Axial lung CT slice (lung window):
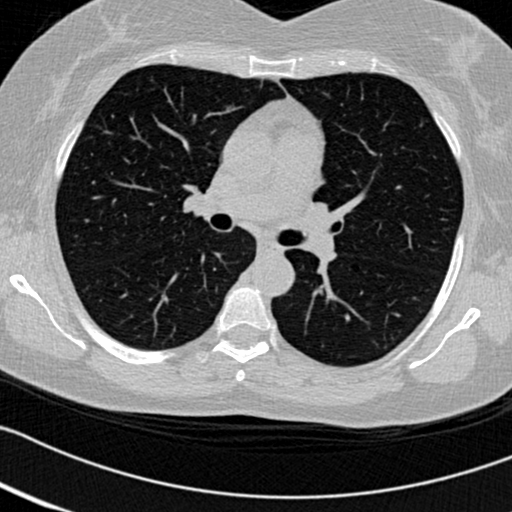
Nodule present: no